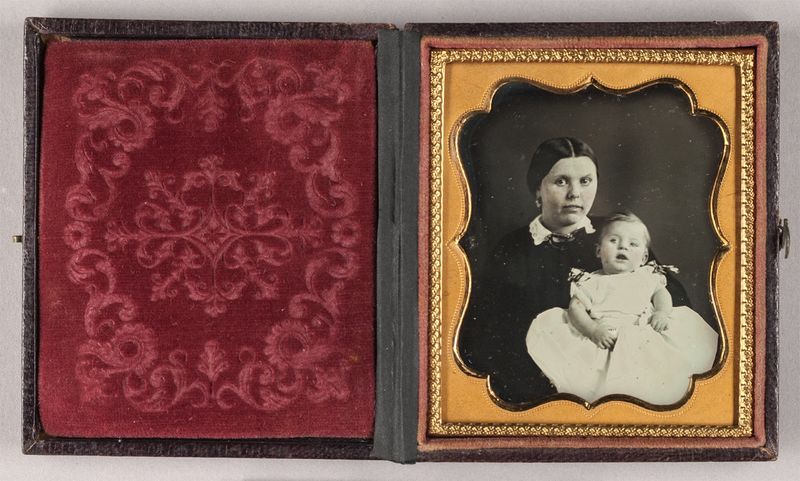
Titel: Frau mit Kleinkind
Standort: Hamburg
Institution: Museum für Kunst und Gewerbe Hamburg
Schlagwörter: frau, baby, foto, fotografie, photographie, doppelbildnis, doppelportrait, photo, etui, lichtbild, handkoloriert, daguerreotypie, bildwerke, angewandte und bildende kunst, hessische systematik, säugling, porträtfotografie, porträtphotographie, doppelporträt, handkolorierung